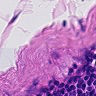
Metastatic tissue present: no